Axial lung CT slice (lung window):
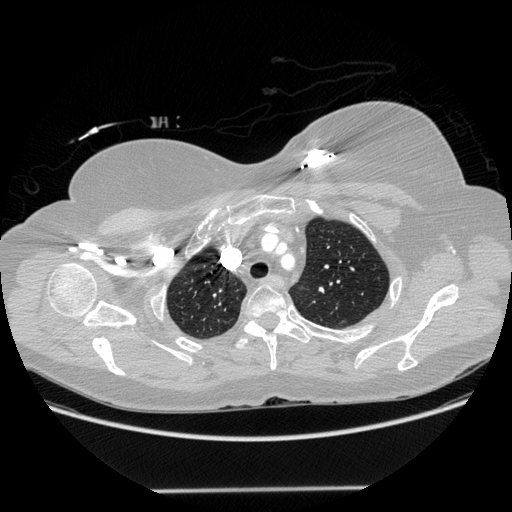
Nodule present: no